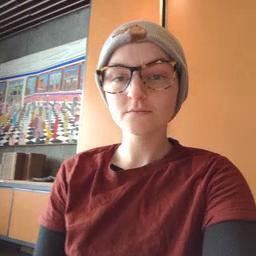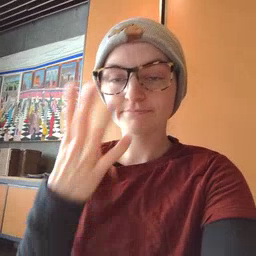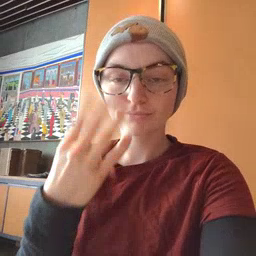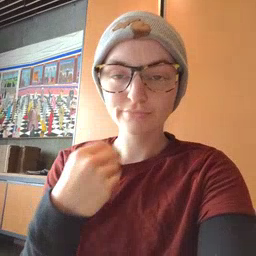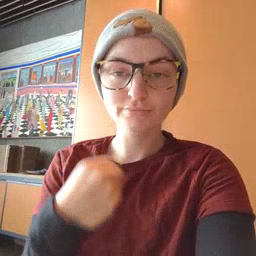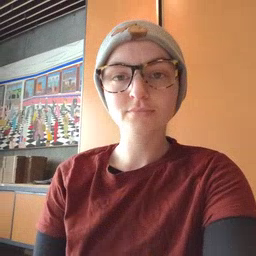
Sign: sleepy